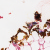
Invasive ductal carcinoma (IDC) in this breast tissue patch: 0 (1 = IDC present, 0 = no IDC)